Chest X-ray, AP view. Patient: 29 years old, sex M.
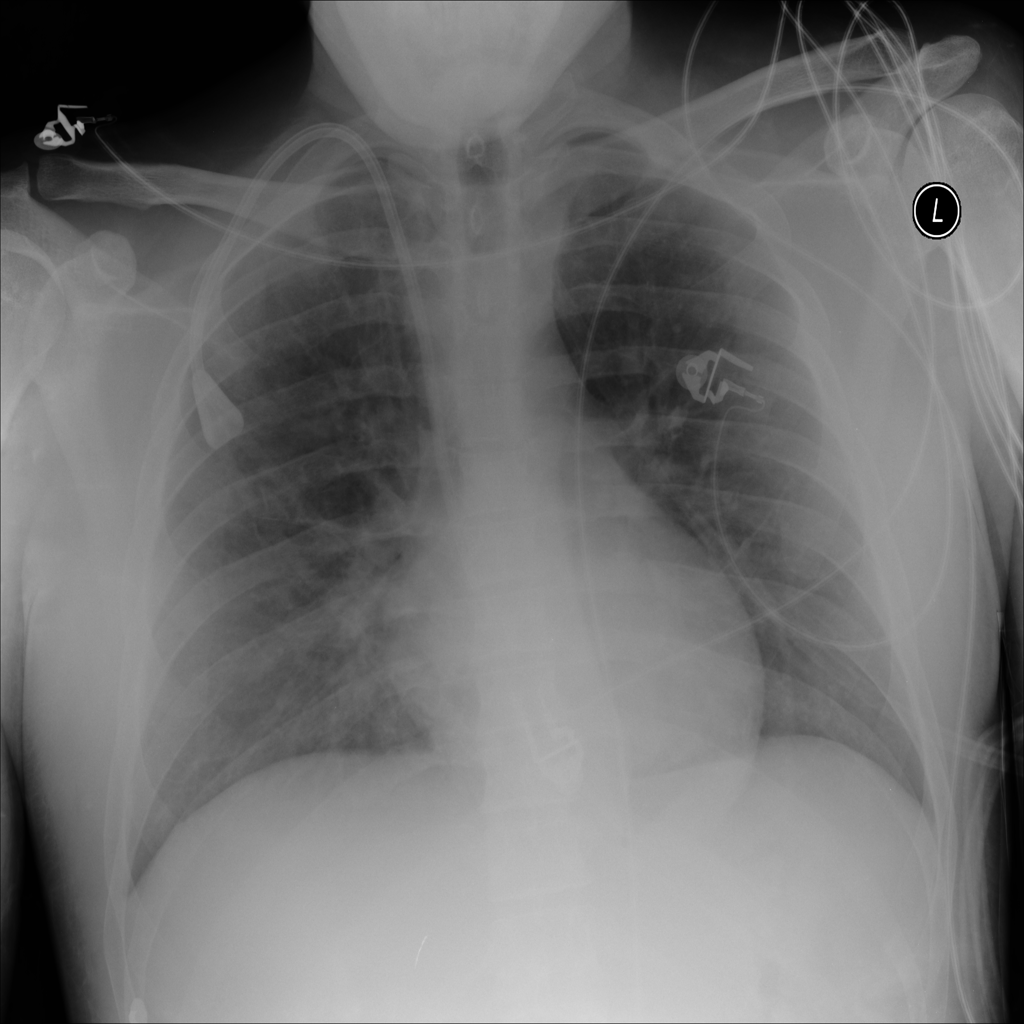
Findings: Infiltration